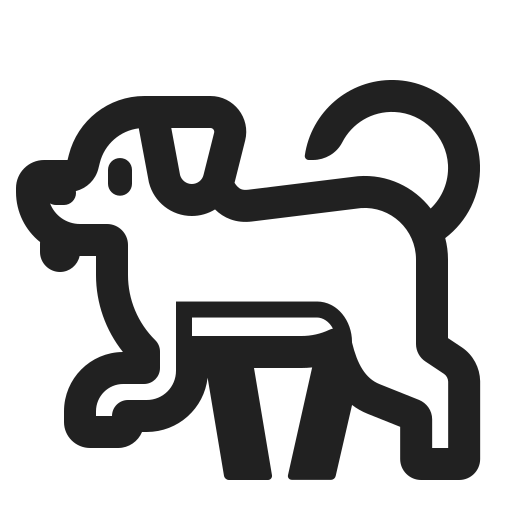
dog high contrast